Question: I am really confused, which among GridView, Tableview or multiple listview to be used to develop a UI as shown in below image.
. It is dynamically added from wed, and sent to my android app.

Please suggest me, what view is best for developing above UI.
Note: I want to make it programmatically.
Thank you in advance for your co-operation.
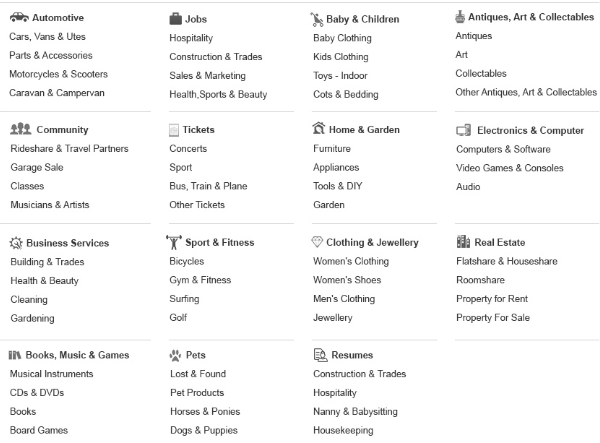
Answer: Keep in mind that the image you have shown as an example is quite large and such an implementation would make for a cluttered UI on smaller screen sizes. That being said, the example you provided could be achieved in Android by using a 'GridView'. Each major category (Automotive, Jobs, etc.) would be a grid item, with the sub element implemented as either a 'TextView' or even a 'ListView' within the grid item. Something like this:

As both @PedroHawk and @bryan mentioned, you could also use an 'ExpandableListView'; in this scenario, the major categories (Automotive, Jobs, etc.) would be header items and the sub elements would be children of the header. Something like this:

However, with this implementation you would be limited to a one-dimensional list - that is you would not be able to have major categories next to each other as shown in your example.
With both of these implementations ('ExpandableListView' and 'GridView') you can dynamically add more elements as you receive data.